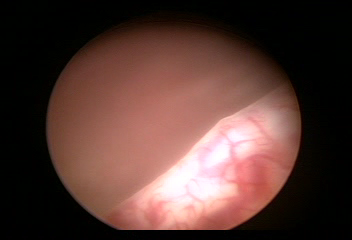
Modality: WLC
Class: Normal mucosa
Bladder cancer association: No